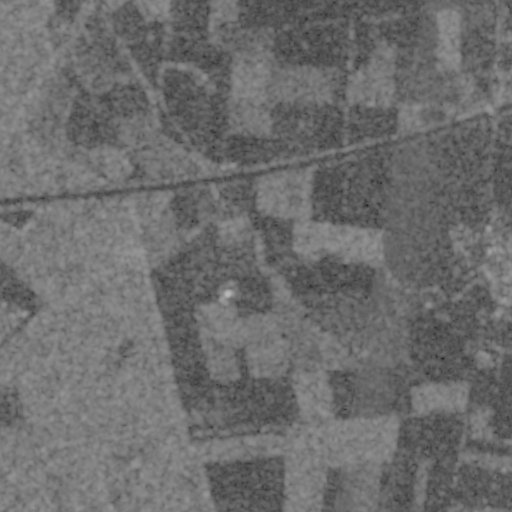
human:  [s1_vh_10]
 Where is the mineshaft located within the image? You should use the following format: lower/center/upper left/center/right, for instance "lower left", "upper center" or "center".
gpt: The mineshaft is located in the center of the image.
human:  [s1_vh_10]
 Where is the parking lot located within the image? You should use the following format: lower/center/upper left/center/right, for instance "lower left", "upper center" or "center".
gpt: The parking lot is located in the center right of the image.
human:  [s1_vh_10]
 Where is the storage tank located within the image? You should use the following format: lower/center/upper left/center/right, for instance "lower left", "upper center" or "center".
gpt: The storage tank is located in the lower right of the image.
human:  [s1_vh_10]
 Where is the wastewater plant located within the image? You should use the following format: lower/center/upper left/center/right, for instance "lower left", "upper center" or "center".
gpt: The wastewater plant is located in the lower left of the image.
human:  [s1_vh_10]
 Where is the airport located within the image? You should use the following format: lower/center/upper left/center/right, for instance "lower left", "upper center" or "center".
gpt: There is no airport in the image.

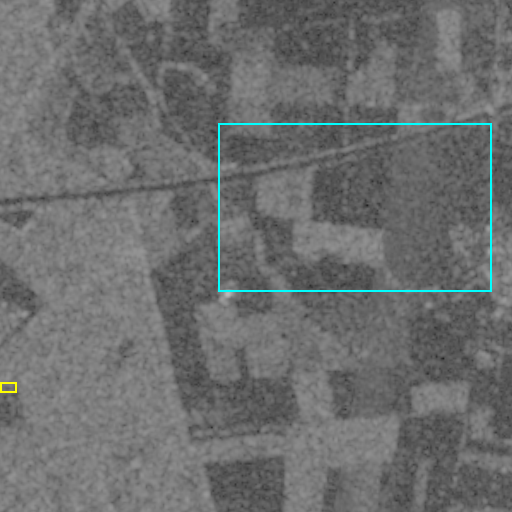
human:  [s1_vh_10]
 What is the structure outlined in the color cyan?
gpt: The structure outlined in cyan is a crop field.
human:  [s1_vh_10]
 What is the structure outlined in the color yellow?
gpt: The structure outlined in yellow is a wastewater plant.
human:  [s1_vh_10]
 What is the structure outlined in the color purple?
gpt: There is no purple outline.